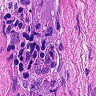
Metastatic tissue present: no